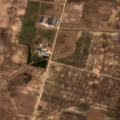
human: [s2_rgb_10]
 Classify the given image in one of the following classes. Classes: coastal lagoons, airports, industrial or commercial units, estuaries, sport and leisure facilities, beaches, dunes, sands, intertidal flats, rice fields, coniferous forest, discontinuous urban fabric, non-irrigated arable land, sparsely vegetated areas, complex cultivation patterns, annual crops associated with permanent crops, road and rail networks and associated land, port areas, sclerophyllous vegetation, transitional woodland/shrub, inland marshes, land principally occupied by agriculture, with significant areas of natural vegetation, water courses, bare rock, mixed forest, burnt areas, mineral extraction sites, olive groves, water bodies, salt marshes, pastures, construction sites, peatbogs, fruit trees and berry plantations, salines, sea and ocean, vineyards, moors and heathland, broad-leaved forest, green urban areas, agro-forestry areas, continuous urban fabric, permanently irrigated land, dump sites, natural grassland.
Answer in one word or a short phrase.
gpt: non-irrigated arable land, complex cultivation patterns